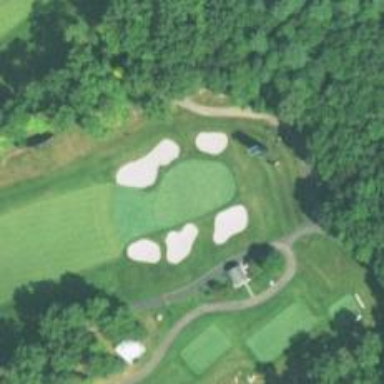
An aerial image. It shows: Golf hole.